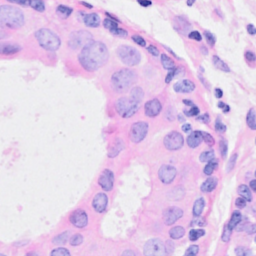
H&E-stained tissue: Breast